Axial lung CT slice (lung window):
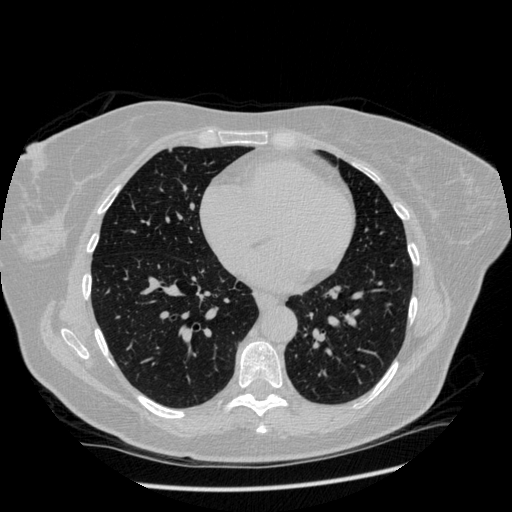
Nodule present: no